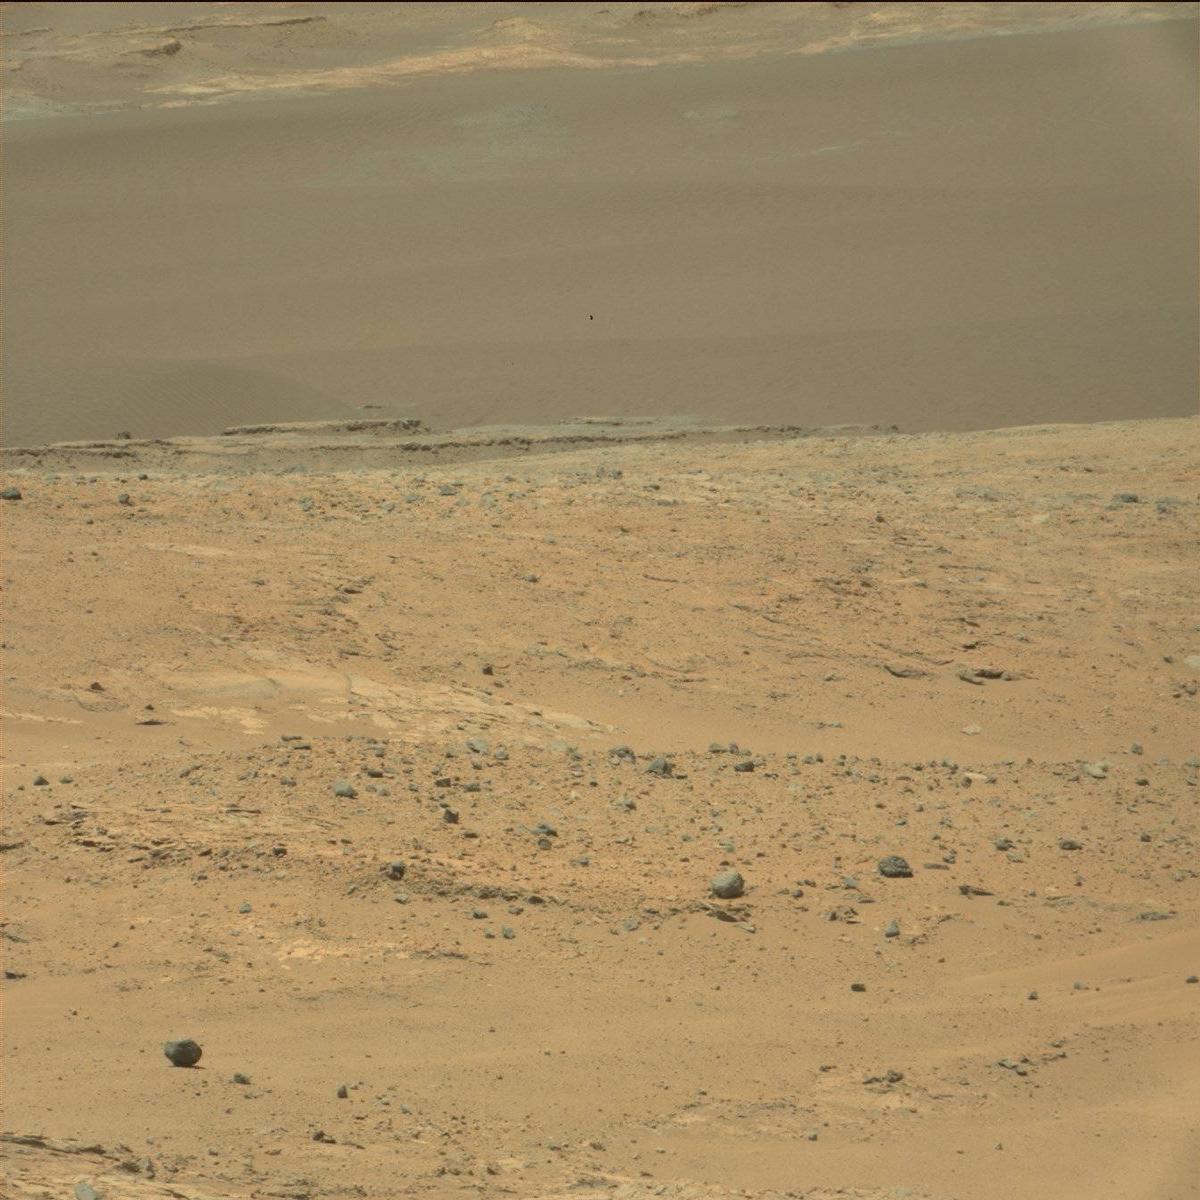
Terrain classes present: Bedrock, Ridge, Rock, Sand / Soil